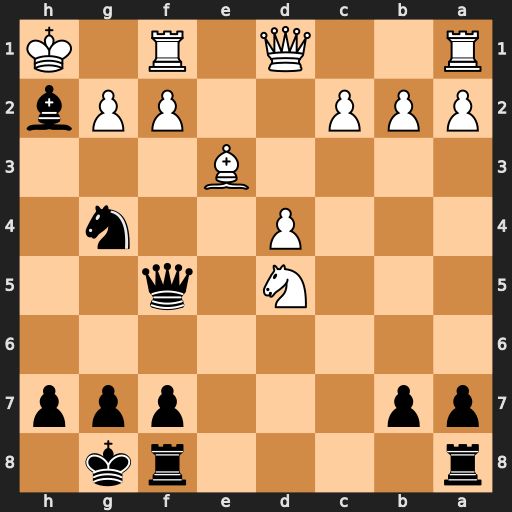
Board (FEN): r4rk1/pp3ppp/8/3N1q2/3P2n1/4B3/PPP2PPb/R2Q1R1K
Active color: b
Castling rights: -
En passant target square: -
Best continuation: Qh5 Qxg4 Qxg4